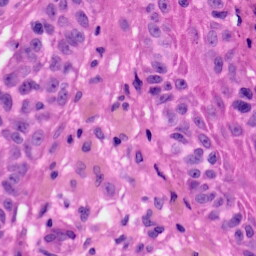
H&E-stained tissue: Skin